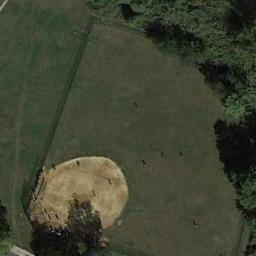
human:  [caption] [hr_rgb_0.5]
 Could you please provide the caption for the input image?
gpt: There is a baseball diamonds in the grass next to the forest .

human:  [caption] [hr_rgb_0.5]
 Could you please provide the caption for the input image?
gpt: The baseball field is sparsely covered by vegetation .

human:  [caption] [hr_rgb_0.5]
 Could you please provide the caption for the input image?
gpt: There is a baseball diamond in the middle of grass covered with trees .

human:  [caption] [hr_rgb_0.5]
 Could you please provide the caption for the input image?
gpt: A baseball diamond surrounded by some trees .

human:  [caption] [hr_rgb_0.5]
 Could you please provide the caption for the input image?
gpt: The baseball diamond is surrounded by grass .